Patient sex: M
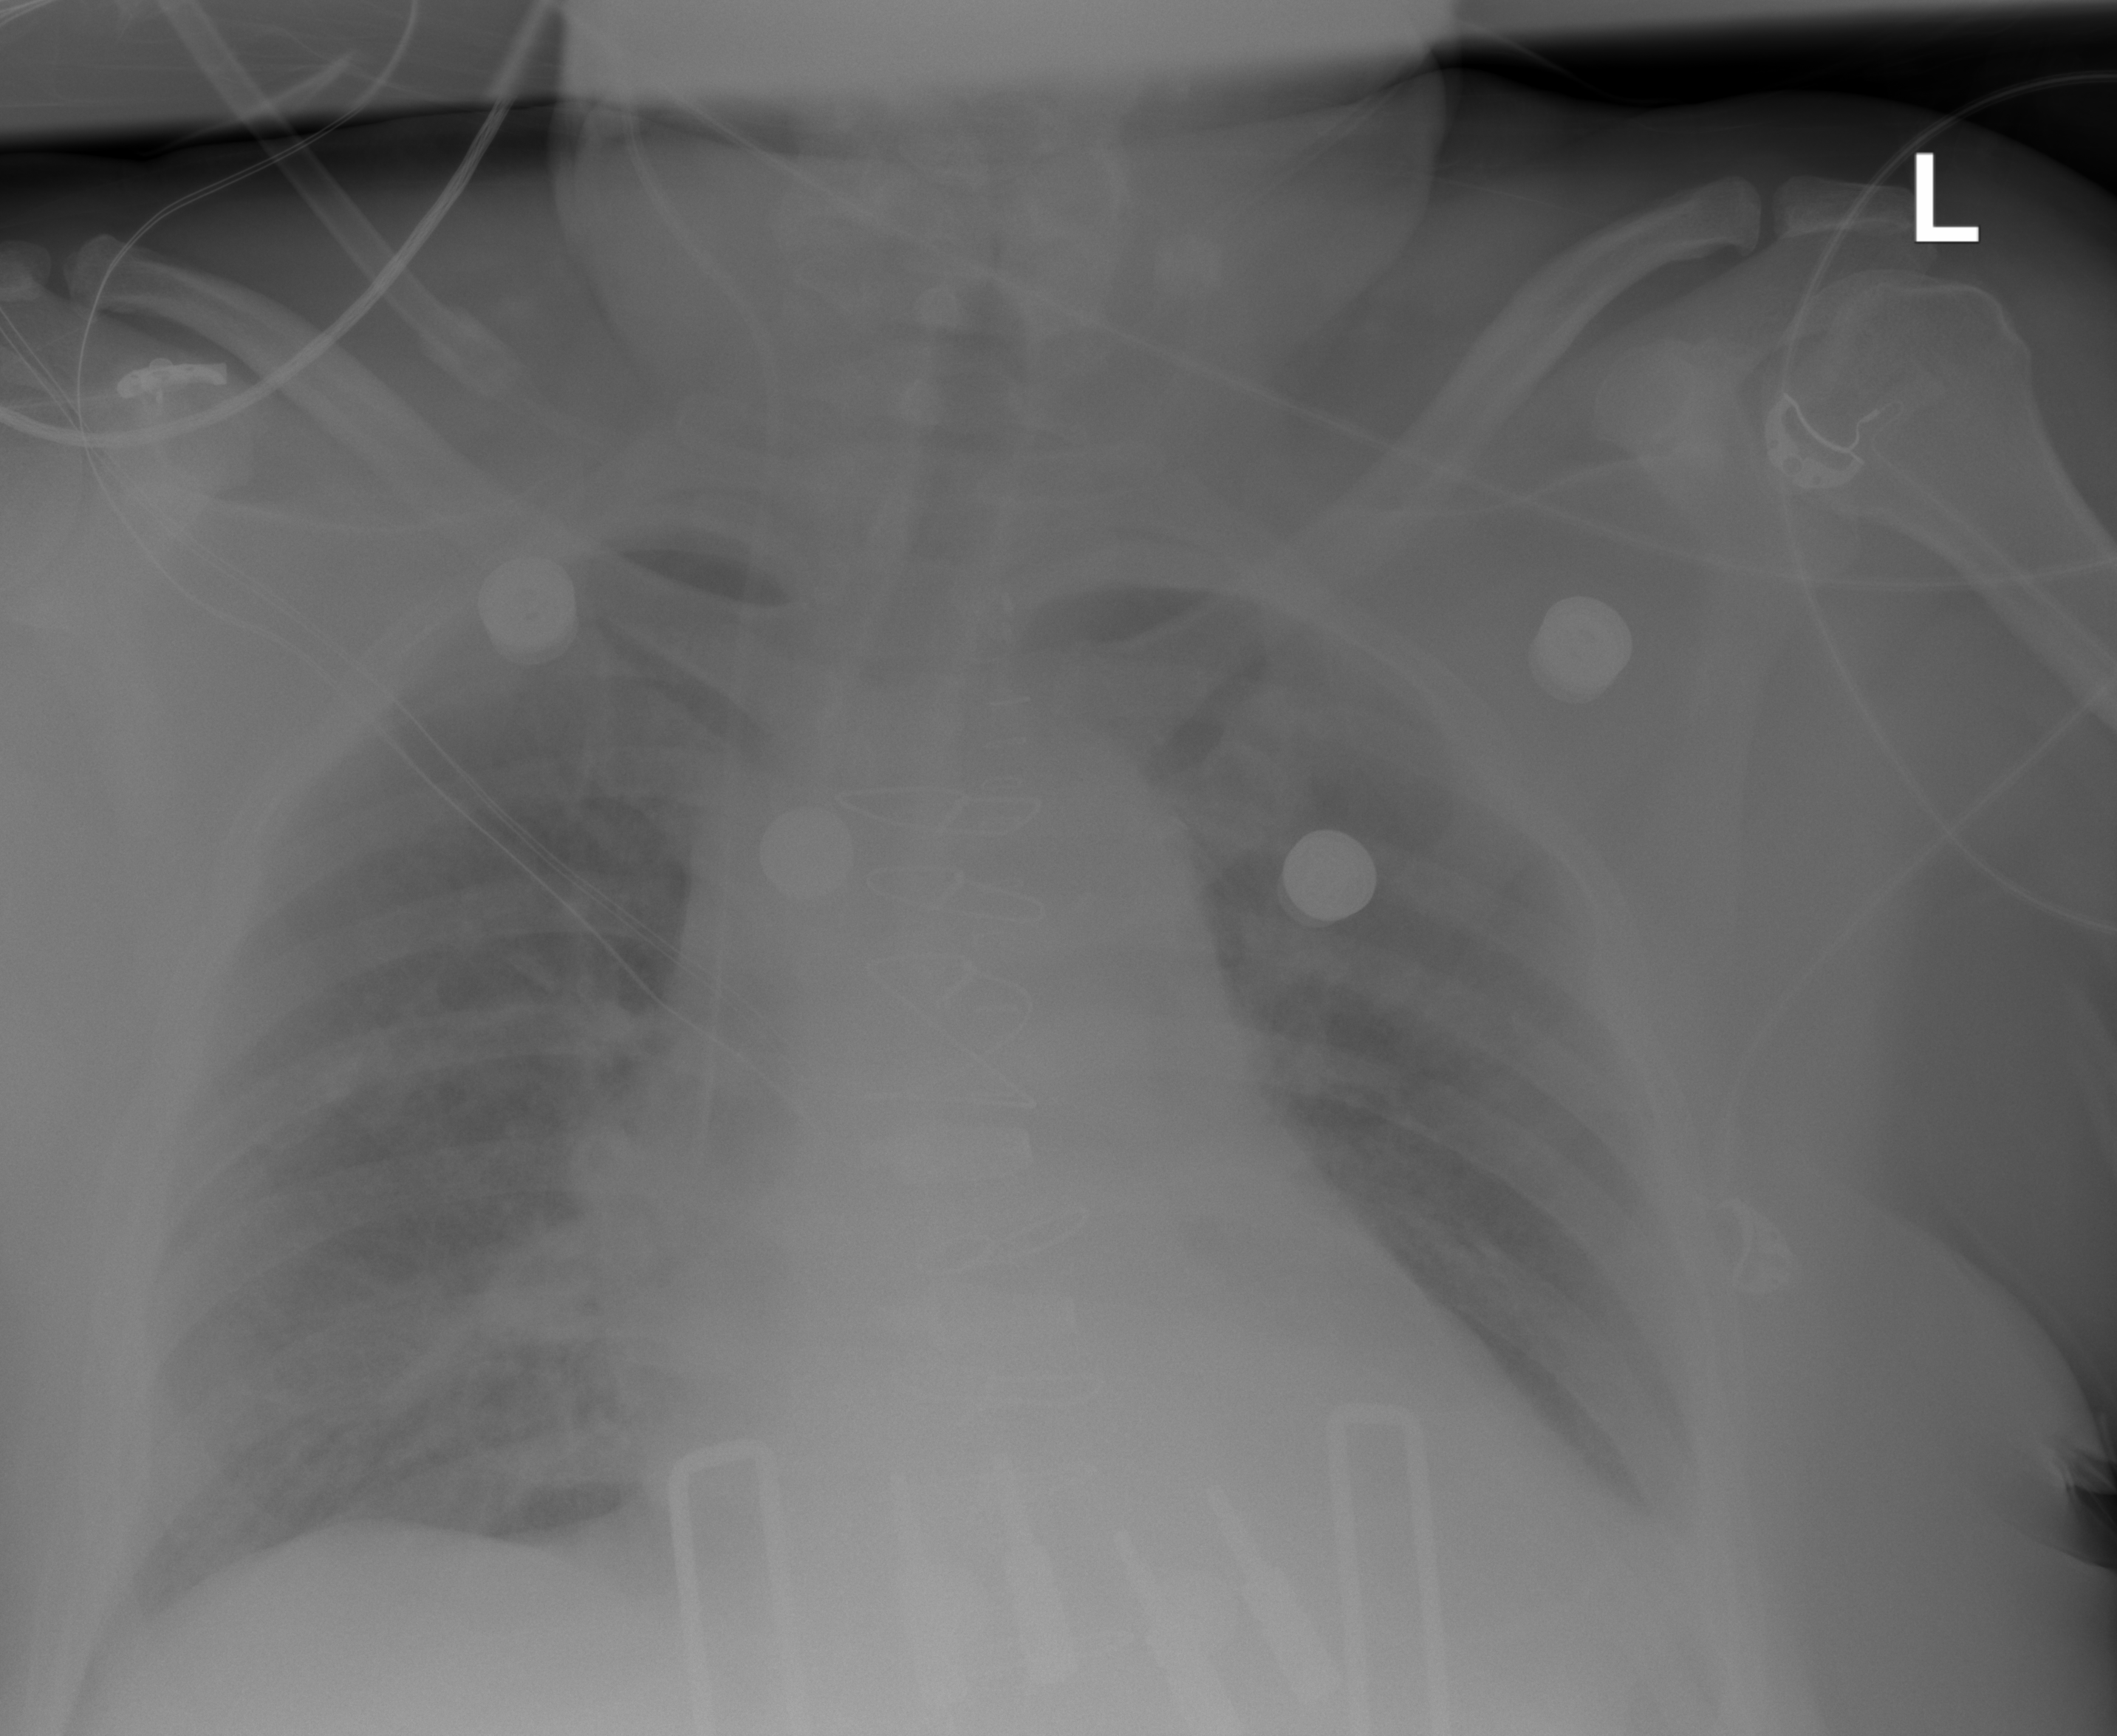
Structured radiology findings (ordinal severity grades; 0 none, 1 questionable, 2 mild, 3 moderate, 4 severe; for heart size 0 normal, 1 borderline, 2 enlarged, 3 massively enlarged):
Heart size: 2
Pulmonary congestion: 0
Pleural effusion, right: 0
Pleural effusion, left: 0
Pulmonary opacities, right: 2
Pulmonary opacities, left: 0
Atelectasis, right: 0
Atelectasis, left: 0